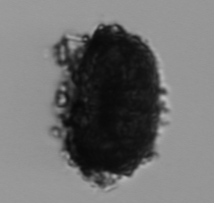
Label: Thalassiosira_TAG_external_detritus